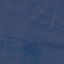
Land use / land cover class: Forest